七年级 · 变换几何
如图, 分别按下列要求作出经平移所得的图形.

(1)把三角形 $A B C$ 向右平移 3 格.

(2)把第(1)题中平移所得的图形向上平移4格.

(3)经(1), (2)两题两次平移后所得的图形, 能通过将三角形 $A B C$ 经过一次平移得到吗? 如果你认为可以, 描述这个平移过程.

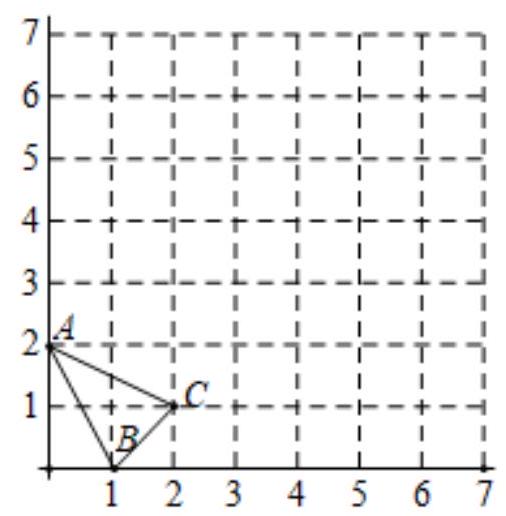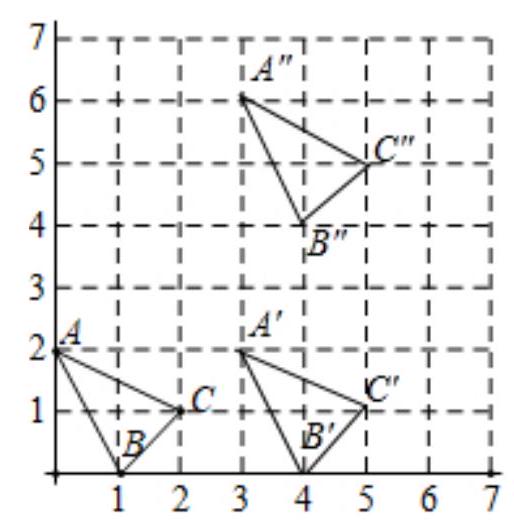
答案: 【答案】解: 如图,

(1)三角形 $A B C$ 向右平移3格得到 $\triangle A^{\prime} B^{\prime} C^{\prime}$;

(2)第(1)题中 $\triangle A^{\prime} B^{\prime} C^{\prime}$ 向上平移 4 格得到 $\triangle A^{\prime \prime} B^{\prime \prime} C^{\prime \prime}$;

(3)经(1), (2)两题两次平移后所得的图形, 能通过将三角形 $A B C$ 经过一次平移得到,这个平移过程为: 沿着 $3 \times 4$ 格对角线, 向右上方平移 5 个格.

【解析】(1)把三角形 $A B C$ 向右平移3格即可;

(2)把第(1)题中平移所得的图形向上平移4格即可

(3)根据(1), (2)两题两次平移后所得的图形, 即可得到三角形 $A B C$ 经过一次平移的过程.

本题考查了作图-平移变换, 解决本题的关键是掌握平移的性质.